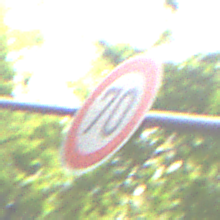
Verkehrszeichen: Geschwindigkeit70
Umgebung: Outdoor, Urban
Tageszeit: MorningAfternoon
Wetter: Overcast
Licht: Natural
Jahreszeit: NotSpecified
Kontrast: LowContrast